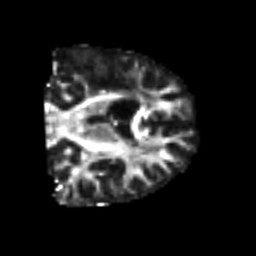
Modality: FA
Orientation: coronal
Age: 43
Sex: male
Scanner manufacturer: siemens
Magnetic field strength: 3 T
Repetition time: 4.999 s
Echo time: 0.07946 s